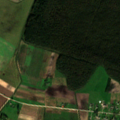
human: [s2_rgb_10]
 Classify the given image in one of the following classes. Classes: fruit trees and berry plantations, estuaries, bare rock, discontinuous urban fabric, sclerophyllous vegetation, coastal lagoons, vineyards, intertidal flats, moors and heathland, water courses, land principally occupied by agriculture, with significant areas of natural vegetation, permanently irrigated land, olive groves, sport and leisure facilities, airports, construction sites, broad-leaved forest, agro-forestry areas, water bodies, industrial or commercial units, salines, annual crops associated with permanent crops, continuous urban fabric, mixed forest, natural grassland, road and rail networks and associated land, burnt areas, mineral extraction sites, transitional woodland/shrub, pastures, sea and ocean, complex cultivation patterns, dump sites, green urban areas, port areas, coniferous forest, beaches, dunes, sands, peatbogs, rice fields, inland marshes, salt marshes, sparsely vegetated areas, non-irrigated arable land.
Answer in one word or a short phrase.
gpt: discontinuous urban fabric, non-irrigated arable land, complex cultivation patterns, mixed forest